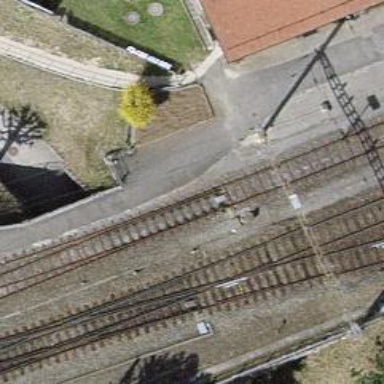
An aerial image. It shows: Railway switch.